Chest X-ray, AP view. Patient: 34 years old, sex M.
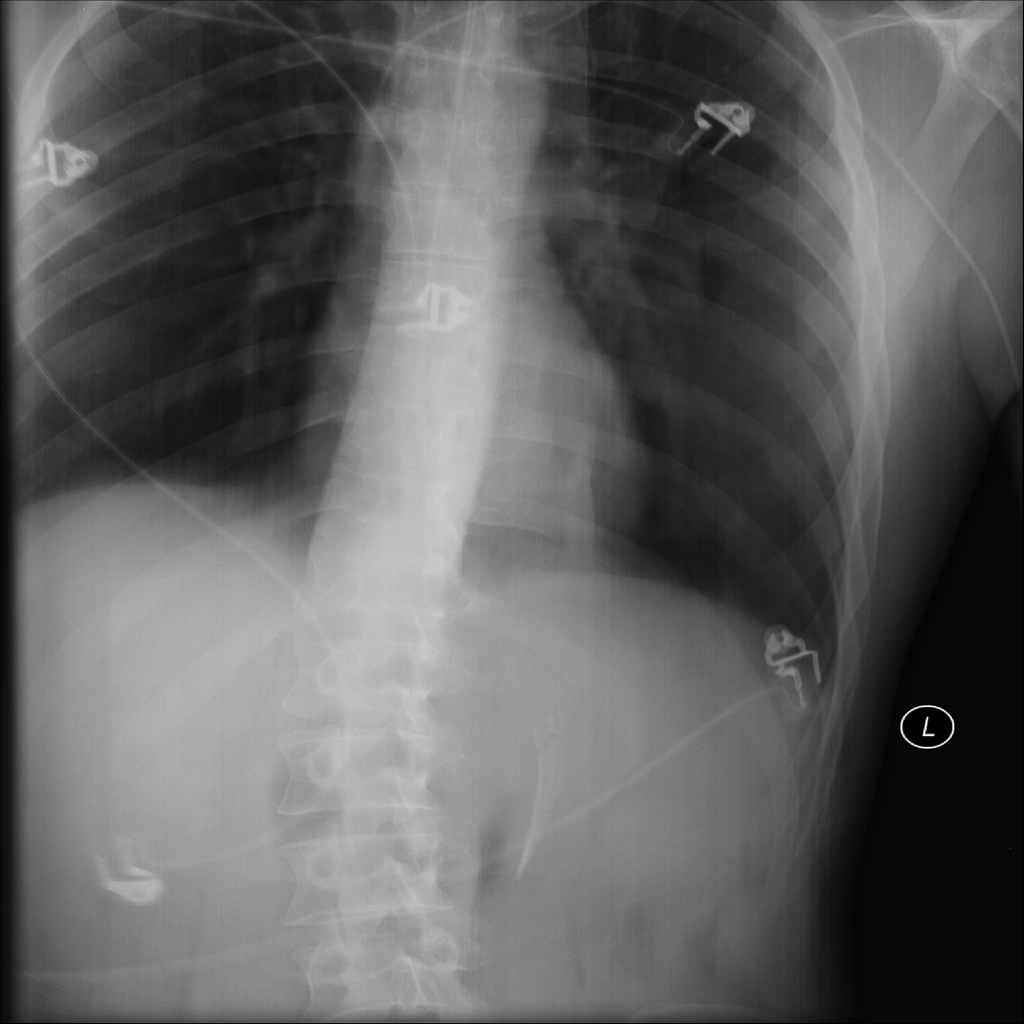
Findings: No Finding